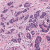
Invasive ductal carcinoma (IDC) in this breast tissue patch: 0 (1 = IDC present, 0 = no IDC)